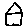
Label: house